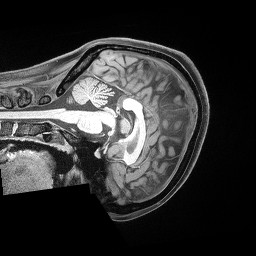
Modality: T1w
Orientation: sagittal
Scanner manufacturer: siemens
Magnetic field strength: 3 T
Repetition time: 2.53 s
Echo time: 0.00169 s